Question: Just like stack exchange has the ability to accept pasting of images I would like to implement this on my website too. I tried to search for it but I am not sure what the correct terminology is and get really strange results.

I wanted to use plupload to upload images but I am not sure how this works exactly.
What plugin can I use to do this.
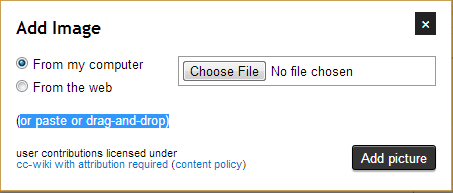
Answer: It seems what you are looking for is the "Clipboard API and events" <URL>
A post that seems consistent with the fact that the paste feature does not seem to be avalaible on firefox here on stackexchange :
<URL>
As far as I know this behavior is not implemented in plupload.
This might be of some help if you want to evolve plupload or develop your own feature :
<URL>